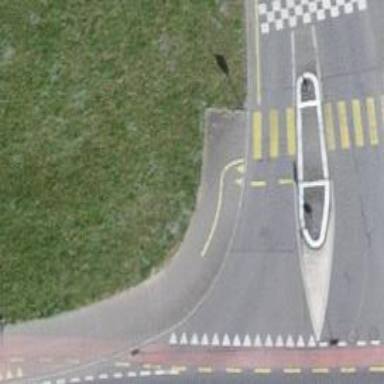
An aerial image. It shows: Kerb serving as barrier.